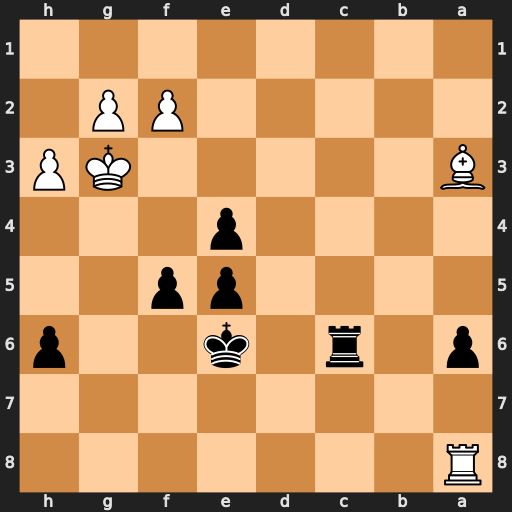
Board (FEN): R7/8/p1r1k2p/4pp2/4p3/B5KP/5PP1/8
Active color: b
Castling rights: -
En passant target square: -
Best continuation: Rc3+ Kh2 Rxa3